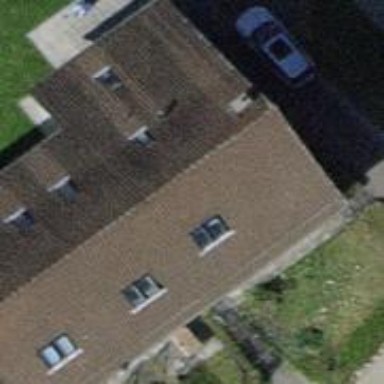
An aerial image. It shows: Terrace building.